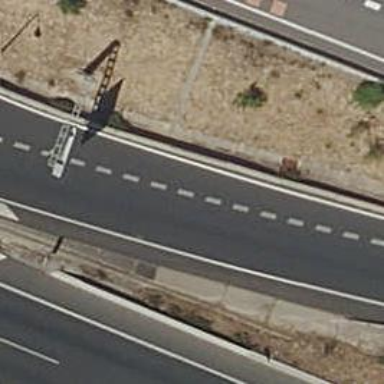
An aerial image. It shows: Motorway link.